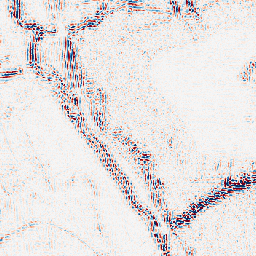
Category: wavelet
Decomposition family: wavelet_reverse_biorthogonal
Decomposition parameters: wavelet: rbio3.5
level: 2
Upsampling method: lanczos
Upsampling parameters: scale: 4
Upsampling scale: 4